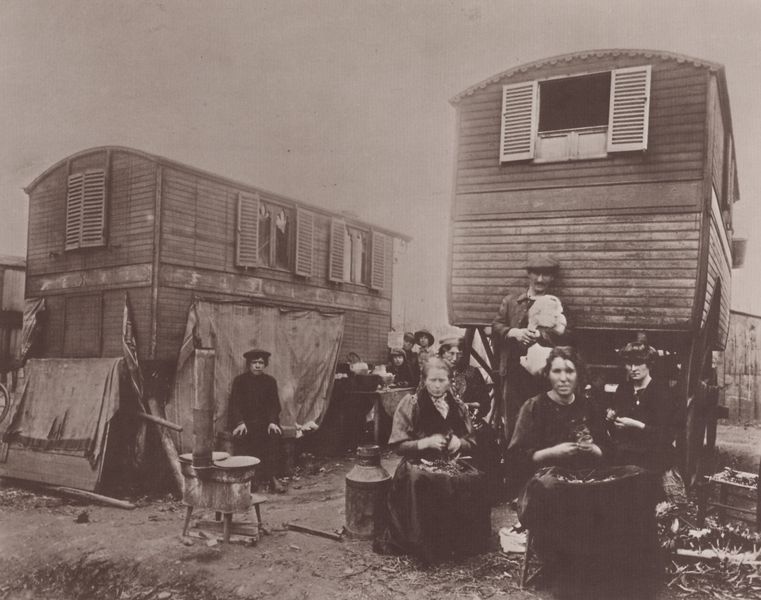
Titel: Die Bannmeile, Bewohner der Bannmeile an der Porte d'Italie
Künstler: Jean Eugène Auguste Atget
Standort: Paris
Institution: Bibliothèque Nationale, Cabinet des Estampes
Schlagwörter: mann, frauen, fenster, frau, grau, hut, männer, stoff, familie, arbeit, fensterläden, ofen, rast, amerika, läden, wetter, laken, foto, fotografie, zigeuner, wägen, trüb, planwagen, auswanderer, armut, reisende, herd, siedler